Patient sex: F
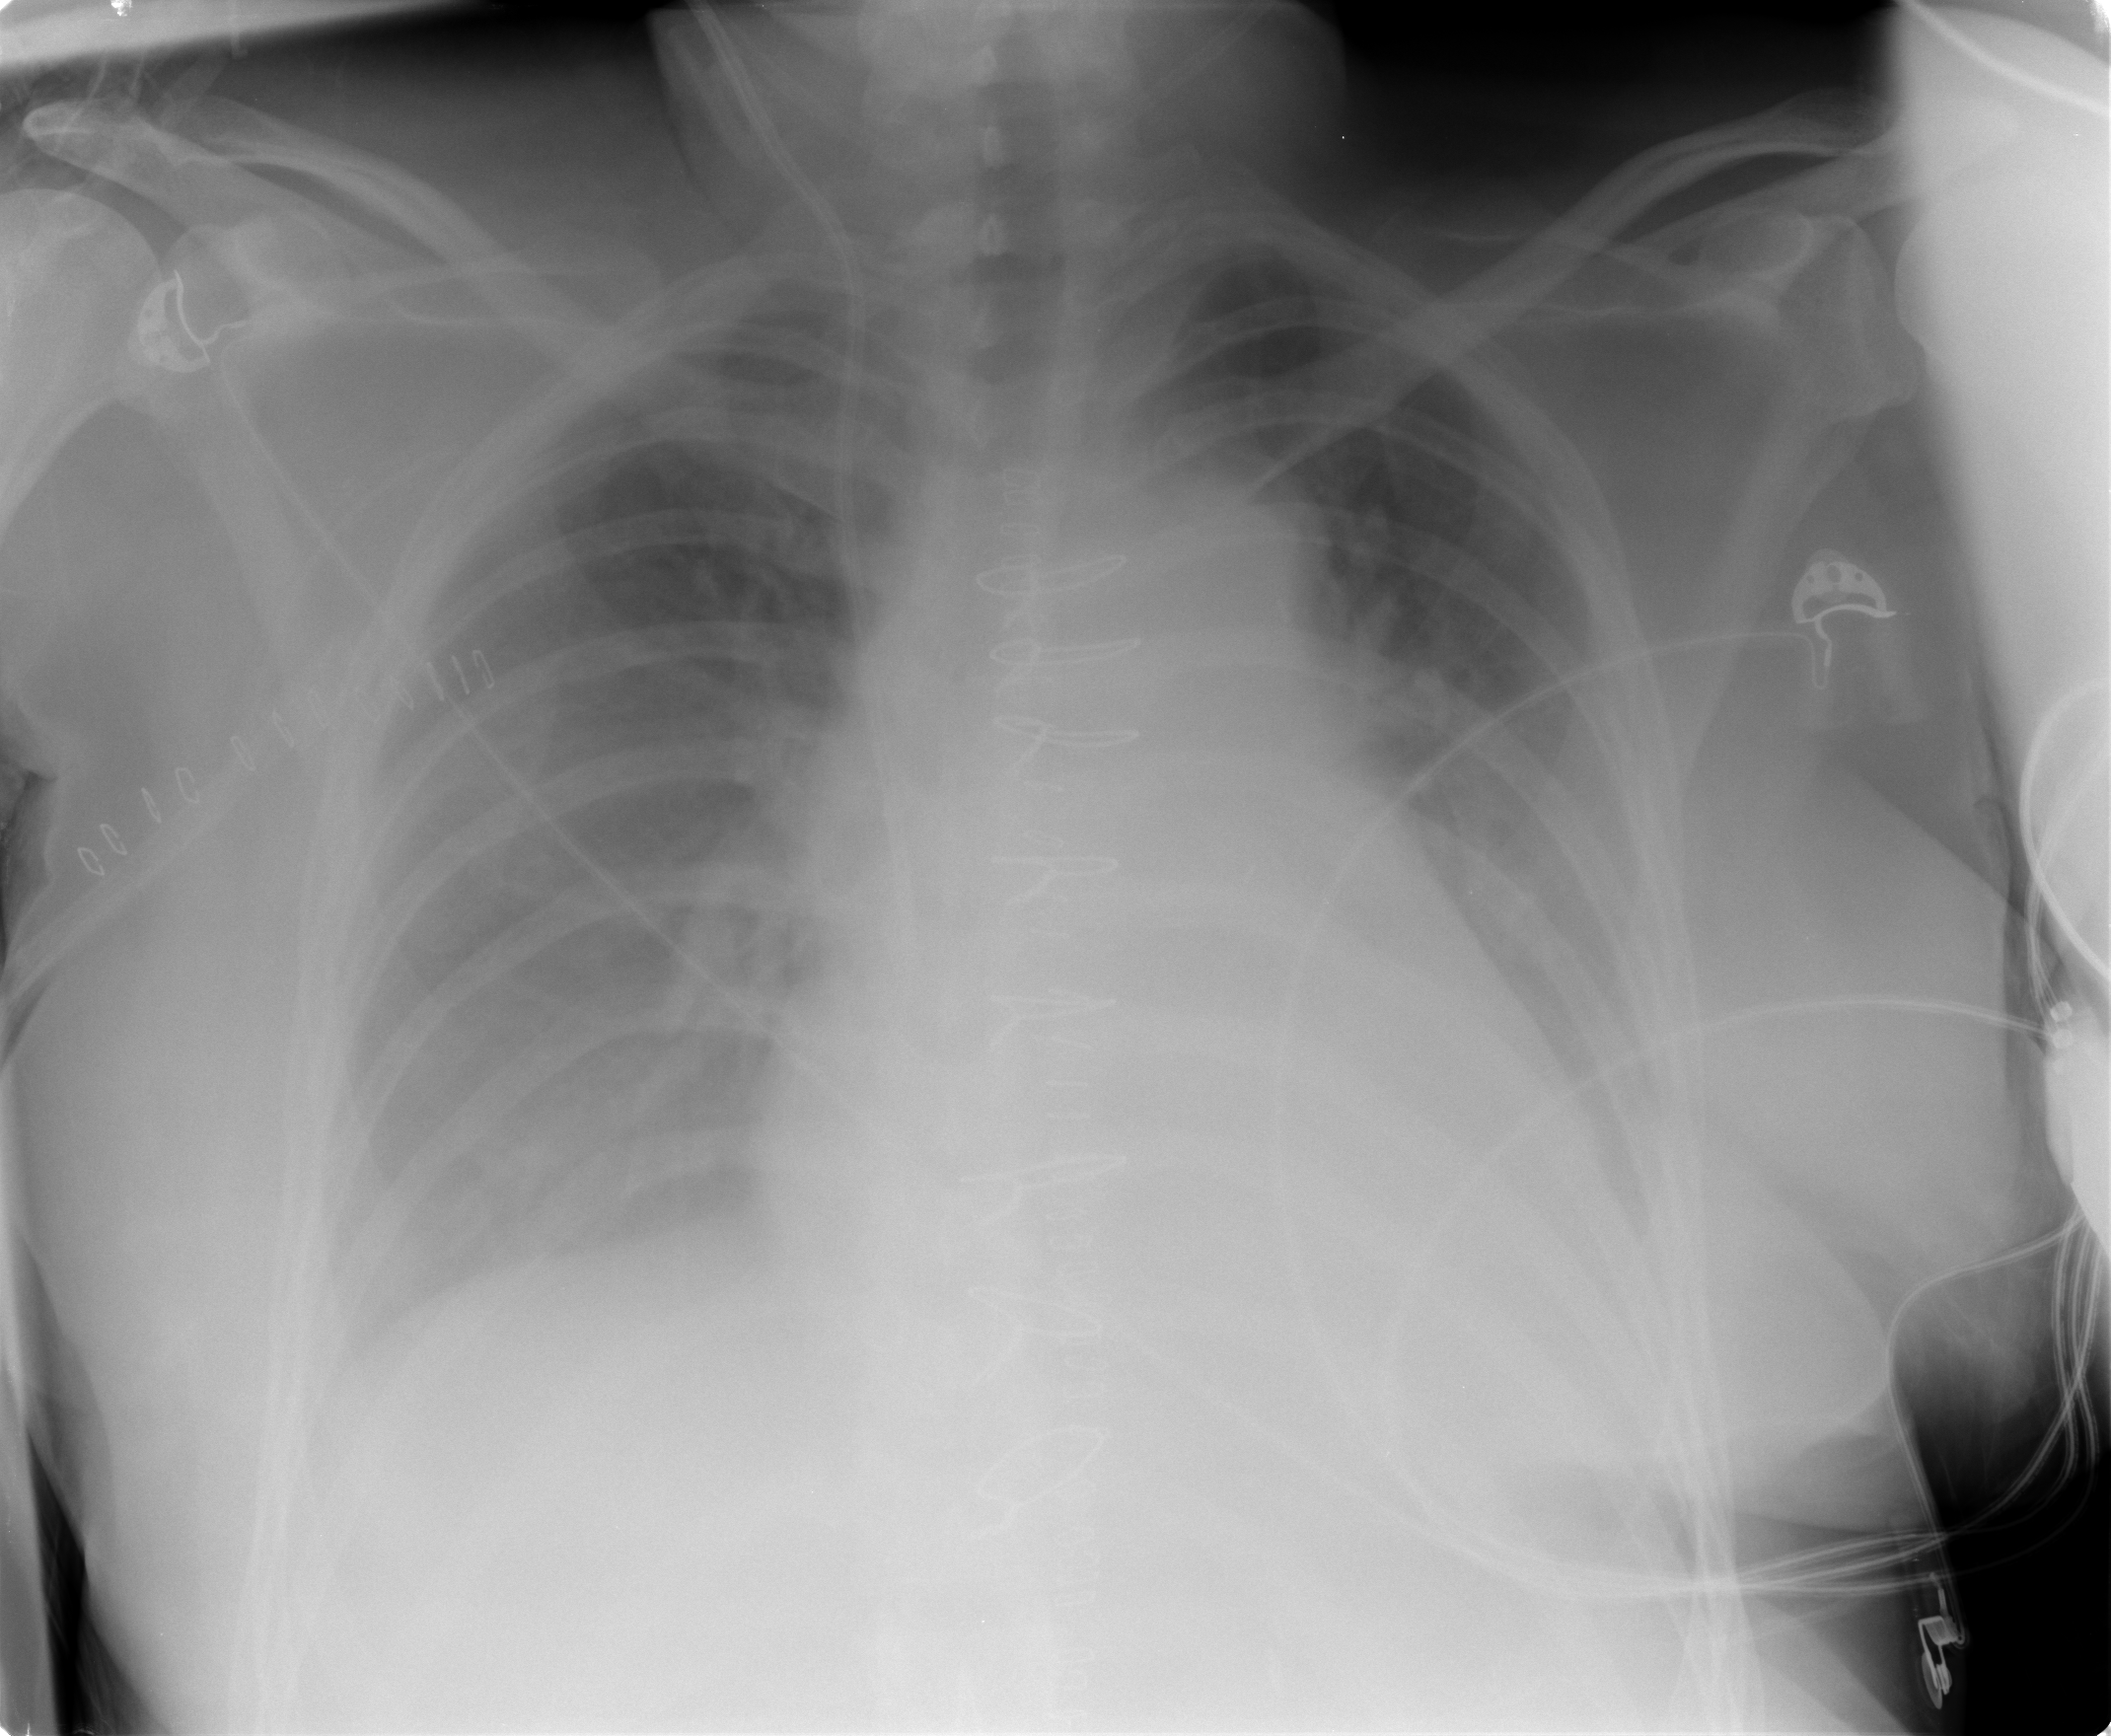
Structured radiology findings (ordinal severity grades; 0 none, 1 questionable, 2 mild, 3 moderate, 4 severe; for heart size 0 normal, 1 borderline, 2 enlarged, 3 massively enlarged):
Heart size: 2
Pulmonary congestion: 0
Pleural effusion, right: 2
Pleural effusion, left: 2
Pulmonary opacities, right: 0
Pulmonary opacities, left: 0
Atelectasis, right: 2
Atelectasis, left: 2